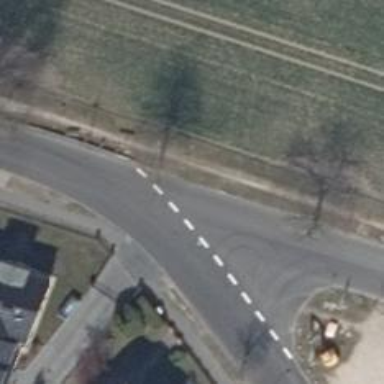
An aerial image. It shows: Asphalt path.